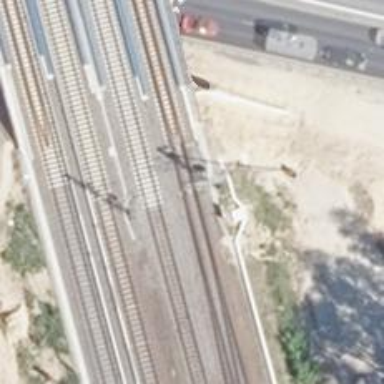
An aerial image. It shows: Railway switch with the turnout side on the right.